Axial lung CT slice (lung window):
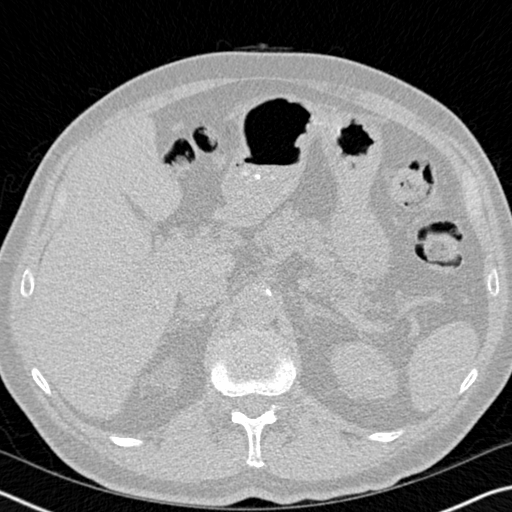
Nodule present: no